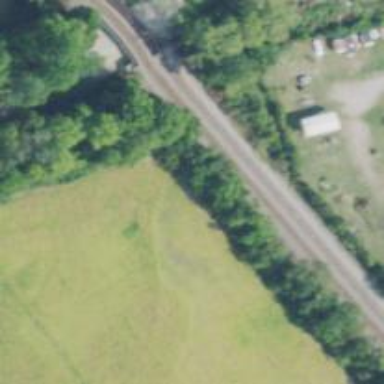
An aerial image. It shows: Railway track.